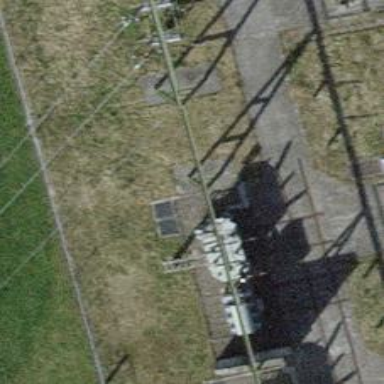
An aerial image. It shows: Power line in the image.